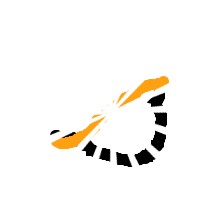
Shape: triangle